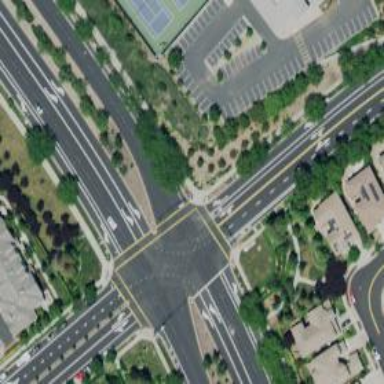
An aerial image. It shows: Footway with crossing lines markings.